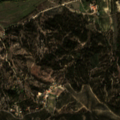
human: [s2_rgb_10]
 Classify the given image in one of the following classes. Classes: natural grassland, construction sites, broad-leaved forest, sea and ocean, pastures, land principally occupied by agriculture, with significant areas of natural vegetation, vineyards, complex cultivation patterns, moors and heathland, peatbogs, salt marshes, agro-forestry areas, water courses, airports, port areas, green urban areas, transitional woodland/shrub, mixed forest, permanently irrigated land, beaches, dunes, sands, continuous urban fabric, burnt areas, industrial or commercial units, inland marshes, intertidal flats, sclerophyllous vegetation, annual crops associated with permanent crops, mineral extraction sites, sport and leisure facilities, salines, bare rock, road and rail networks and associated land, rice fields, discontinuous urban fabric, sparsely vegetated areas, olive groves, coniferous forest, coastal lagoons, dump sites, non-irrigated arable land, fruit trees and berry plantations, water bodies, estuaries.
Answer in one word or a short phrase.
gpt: rice fields, mixed forest, transitional woodland/shrub